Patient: sex F, age 68
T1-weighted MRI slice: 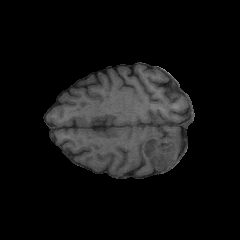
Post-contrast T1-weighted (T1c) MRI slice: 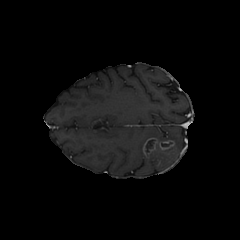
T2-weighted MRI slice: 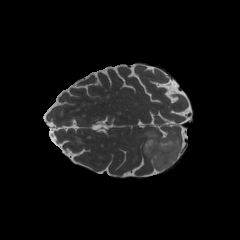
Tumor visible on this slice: yes
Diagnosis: Glioblastoma, IDH-wildtype
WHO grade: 4